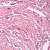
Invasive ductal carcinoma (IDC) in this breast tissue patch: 1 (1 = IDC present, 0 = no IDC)